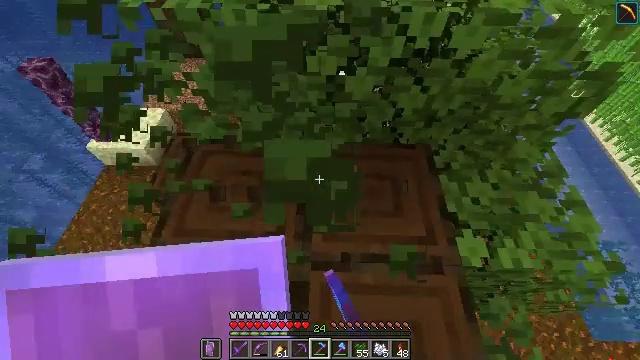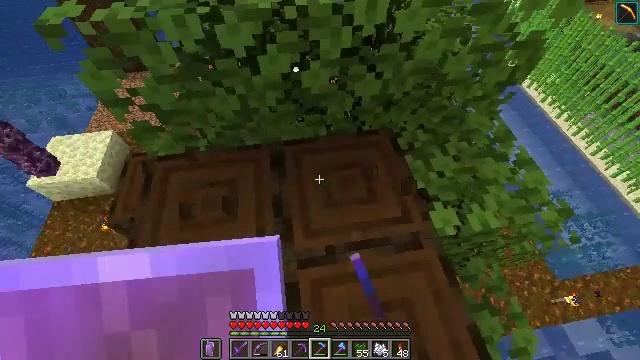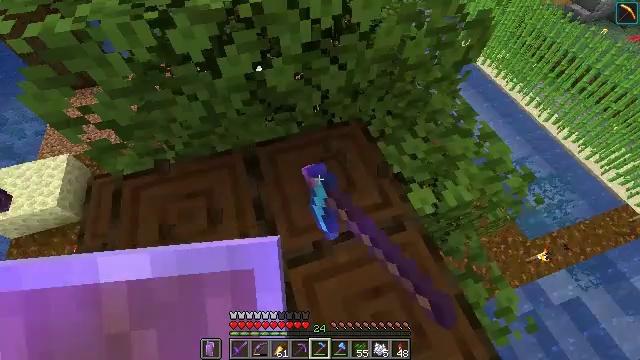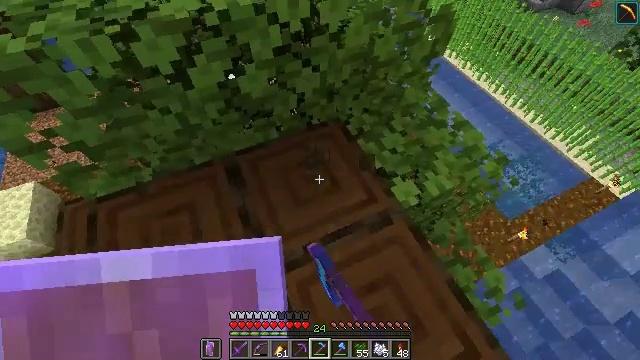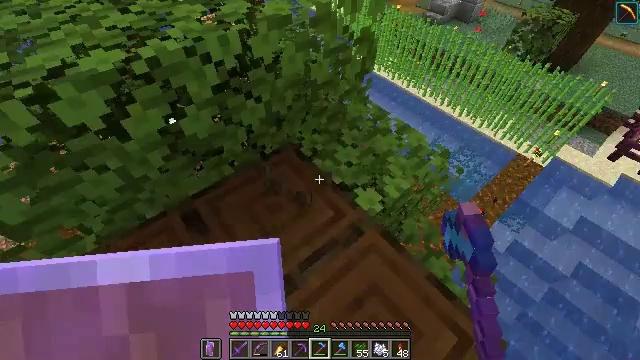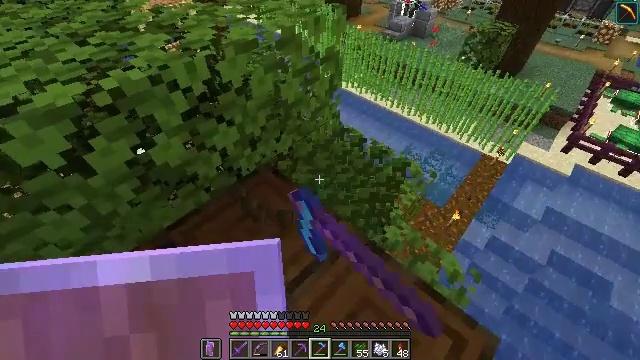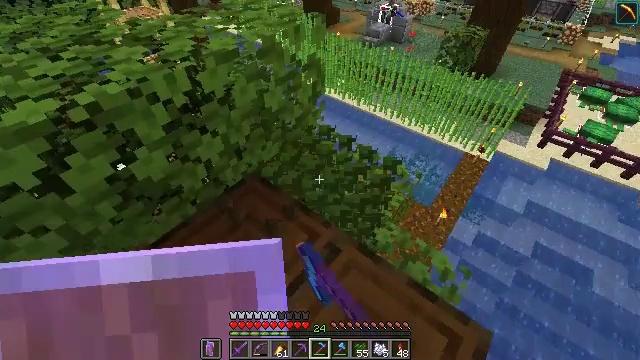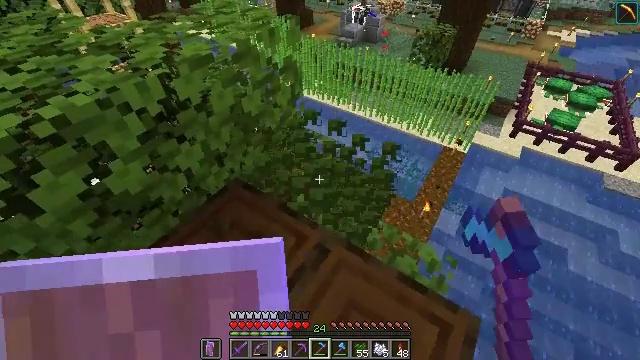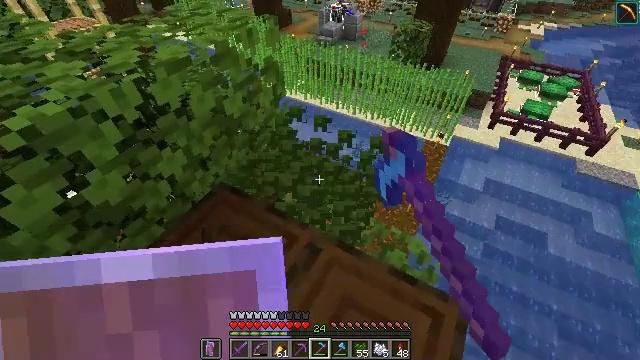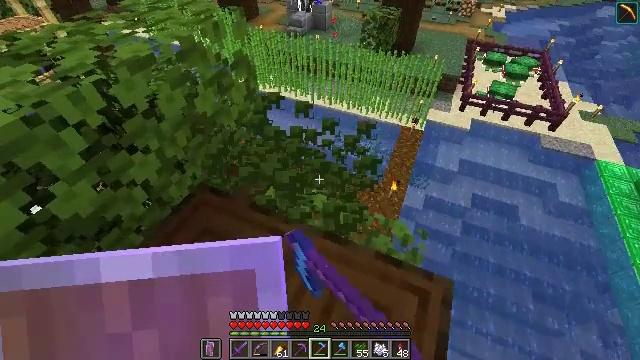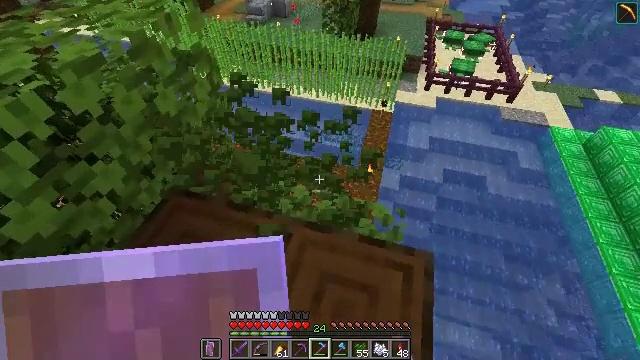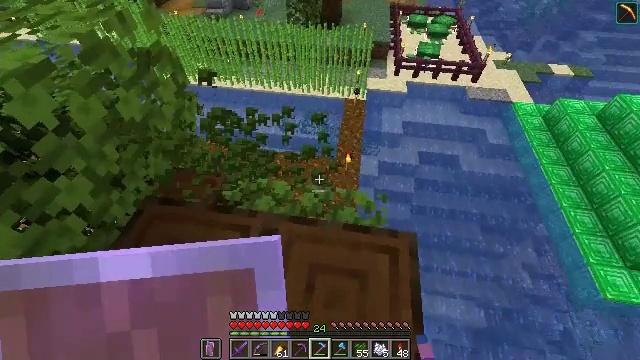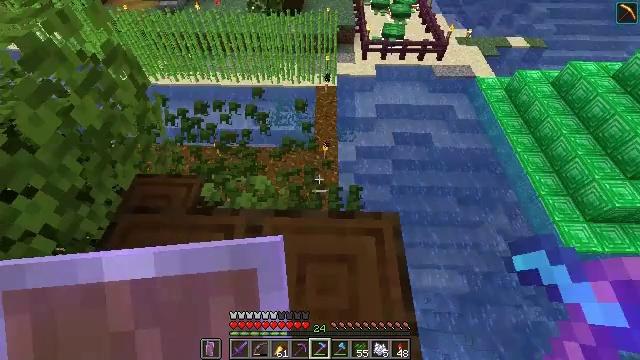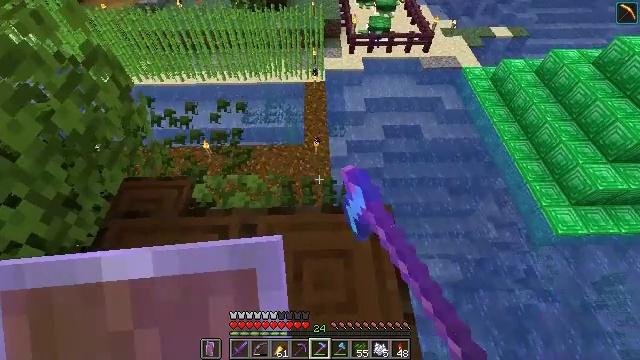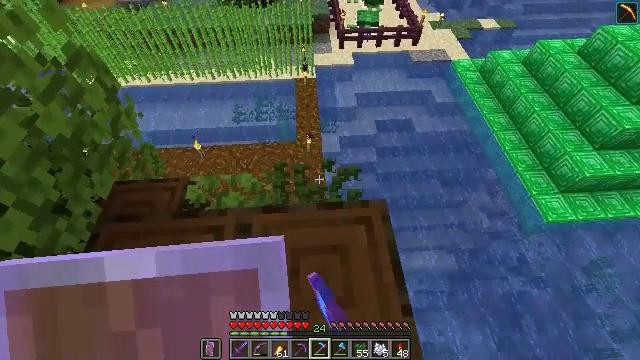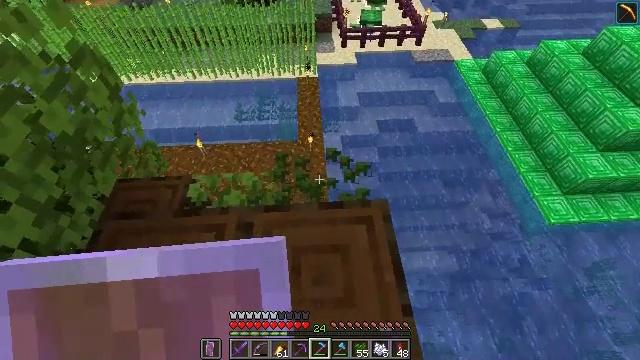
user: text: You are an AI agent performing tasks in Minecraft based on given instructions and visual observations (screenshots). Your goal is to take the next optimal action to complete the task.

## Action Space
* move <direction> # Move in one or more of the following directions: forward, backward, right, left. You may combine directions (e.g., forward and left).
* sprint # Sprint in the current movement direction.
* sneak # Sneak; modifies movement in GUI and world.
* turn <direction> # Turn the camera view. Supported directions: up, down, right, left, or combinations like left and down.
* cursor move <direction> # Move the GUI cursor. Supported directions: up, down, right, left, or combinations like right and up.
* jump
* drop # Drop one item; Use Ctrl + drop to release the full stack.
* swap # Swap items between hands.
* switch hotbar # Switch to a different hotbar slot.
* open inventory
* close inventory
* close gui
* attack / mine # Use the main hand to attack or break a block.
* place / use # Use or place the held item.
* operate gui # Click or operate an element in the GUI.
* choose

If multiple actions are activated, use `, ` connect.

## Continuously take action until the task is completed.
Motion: motion action
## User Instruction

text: Break the dark oak leaves for resources.
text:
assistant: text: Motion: turn right, attack / mine
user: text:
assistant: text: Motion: turn right, attack / mine
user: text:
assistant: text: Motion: turn right, attack / mine
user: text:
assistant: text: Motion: turn right and up, attack / mine
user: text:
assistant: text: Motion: turn right and up, attack / mine
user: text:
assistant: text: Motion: turn right and up, attack / mine
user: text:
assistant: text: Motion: turn right, attack / mine
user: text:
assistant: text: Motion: turn right, attack / mine
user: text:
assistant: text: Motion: turn right and down, attack / mine
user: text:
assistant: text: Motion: turn right and down, attack / mine
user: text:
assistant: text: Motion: turn right and down, attack / mine
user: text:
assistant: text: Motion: turn right and down, attack / mine
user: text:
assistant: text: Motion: turn right, attack / mine
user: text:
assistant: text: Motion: turn right, attack / mine
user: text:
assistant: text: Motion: attack / mine
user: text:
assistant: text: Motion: turn left and down, attack / mine
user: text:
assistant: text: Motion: turn left, attack / mine
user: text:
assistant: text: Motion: turn left, attack / mine
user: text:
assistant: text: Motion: turn left and up, attack / mine
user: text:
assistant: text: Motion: move forward, turn left, attack / mine
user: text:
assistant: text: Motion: move forward, turn left, attack / mine
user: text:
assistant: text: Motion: move forward, turn left, attack / mine
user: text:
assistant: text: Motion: turn left, attack / mine
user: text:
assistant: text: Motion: turn left and up, attack / mine
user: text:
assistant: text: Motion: turn left and up, attack / mine
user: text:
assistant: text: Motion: turn left and up, attack / mine
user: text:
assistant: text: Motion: turn left and up, attack / mine
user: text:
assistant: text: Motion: turn left and up, attack / mine
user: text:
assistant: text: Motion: turn left, attack / mine
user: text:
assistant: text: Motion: turn left, attack / mine